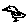
Label: bird